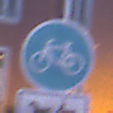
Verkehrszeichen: Radweg
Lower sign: MehrspurigeFahrzeugeFrei9
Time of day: Night
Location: Outdoor (Urban)
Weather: PartlyCloudy
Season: NotSpecified
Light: Artificial